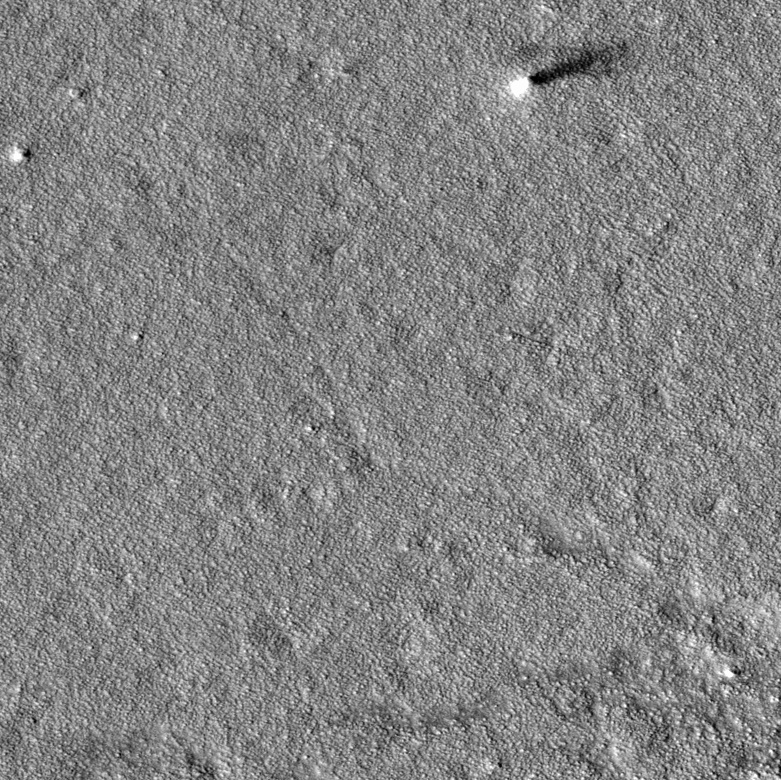
Label: dustdevil